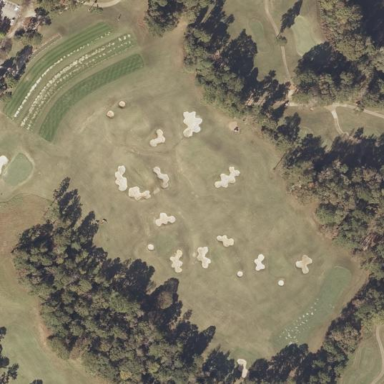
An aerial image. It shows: Driving range for golf on grass.